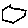
Label: hexagon